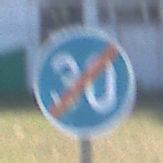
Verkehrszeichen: EndeMindestgeschwindigkeit
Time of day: MorningAfternoon
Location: Outdoor (Suburban)
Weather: PartlyCloudy
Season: NotSpecified
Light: Natural